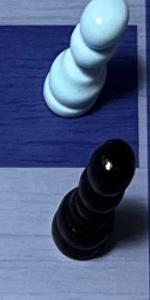
Label: Pawn_Black